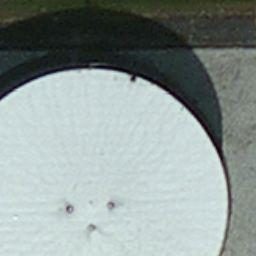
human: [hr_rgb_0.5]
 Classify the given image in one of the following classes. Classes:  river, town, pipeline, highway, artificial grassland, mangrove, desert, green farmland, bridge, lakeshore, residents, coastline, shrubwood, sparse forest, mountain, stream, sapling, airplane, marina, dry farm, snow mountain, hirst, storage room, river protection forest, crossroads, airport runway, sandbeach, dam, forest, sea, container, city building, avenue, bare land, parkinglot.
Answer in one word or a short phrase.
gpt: storage room